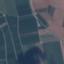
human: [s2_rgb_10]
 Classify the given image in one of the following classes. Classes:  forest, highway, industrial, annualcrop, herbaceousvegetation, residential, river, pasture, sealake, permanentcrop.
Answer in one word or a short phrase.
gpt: PermanentCrop